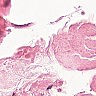
Metastatic tissue present: no